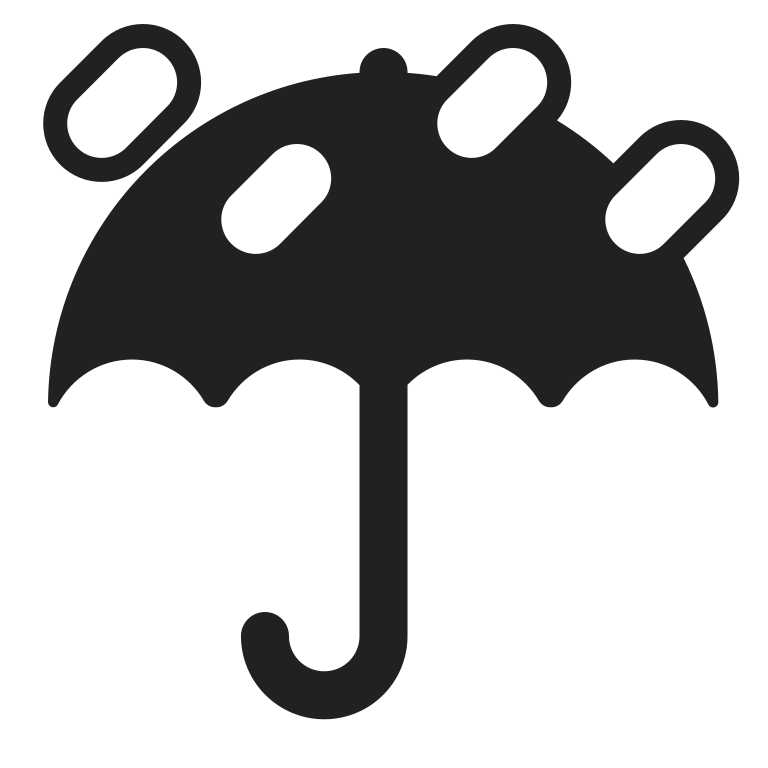
umbrella with rain drops high contrast